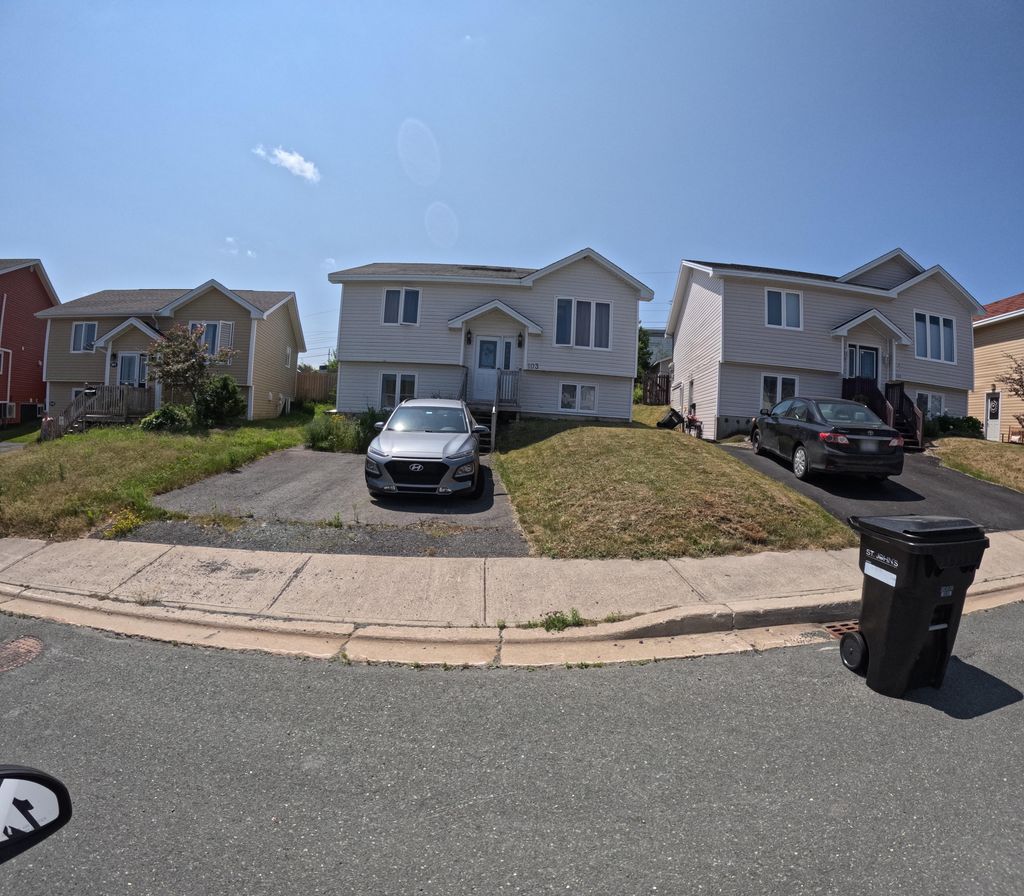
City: st_johns